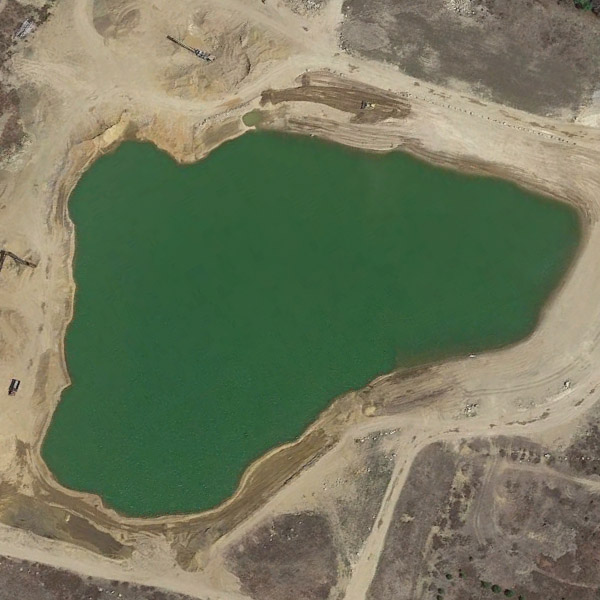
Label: Pond